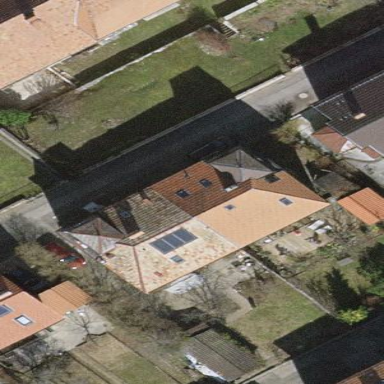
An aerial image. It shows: Hipped roof on apartment building.